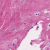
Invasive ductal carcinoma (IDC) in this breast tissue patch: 0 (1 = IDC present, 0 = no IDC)